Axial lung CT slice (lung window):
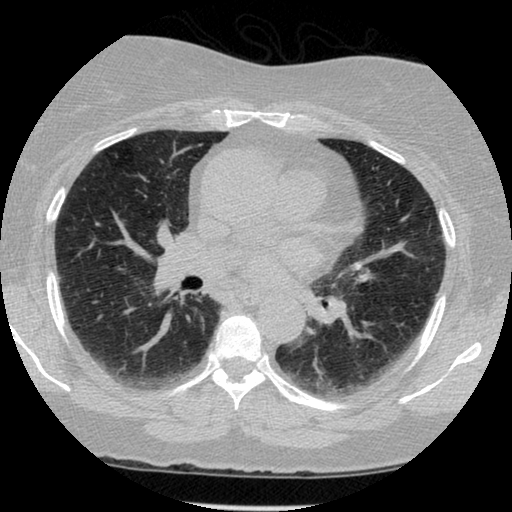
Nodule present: no